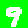
Digit: 9